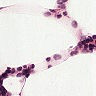
Metastatic tissue present: no